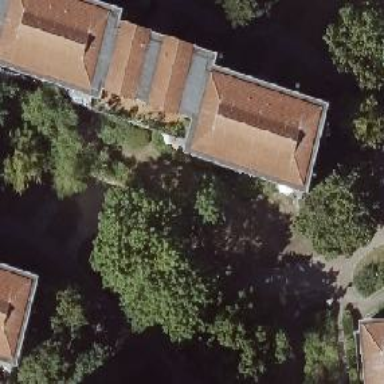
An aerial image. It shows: Building with apartments and flat roof.